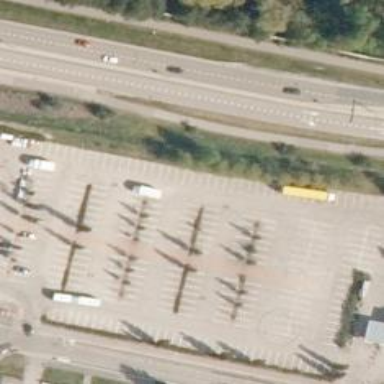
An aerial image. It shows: Paved parking area for customers.